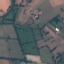
Label: Pasture